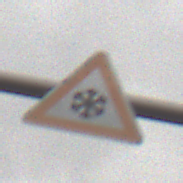
Verkehrszeichen: SchneeOderEisglaette
Umgebung: Outdoor, Nature
Tageszeit: MorningAfternoon
Wetter: Overcast
Licht: Natural
Jahreszeit: NotSpecified
Kontrast: LowContrast